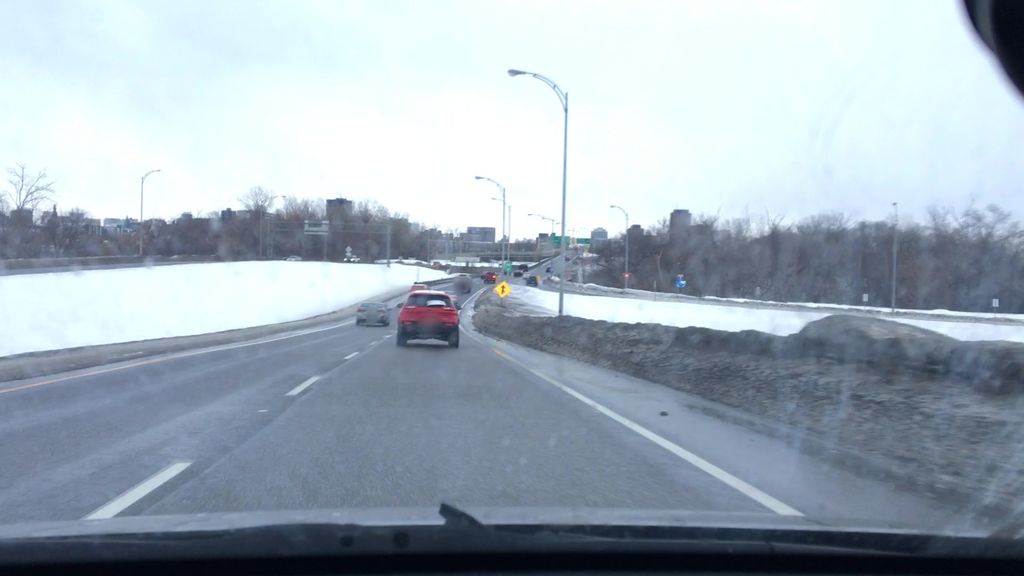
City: ottawa-gatineau